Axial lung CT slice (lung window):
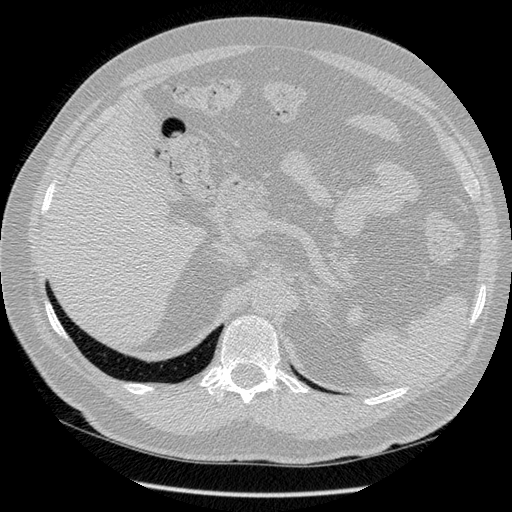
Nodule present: no